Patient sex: M
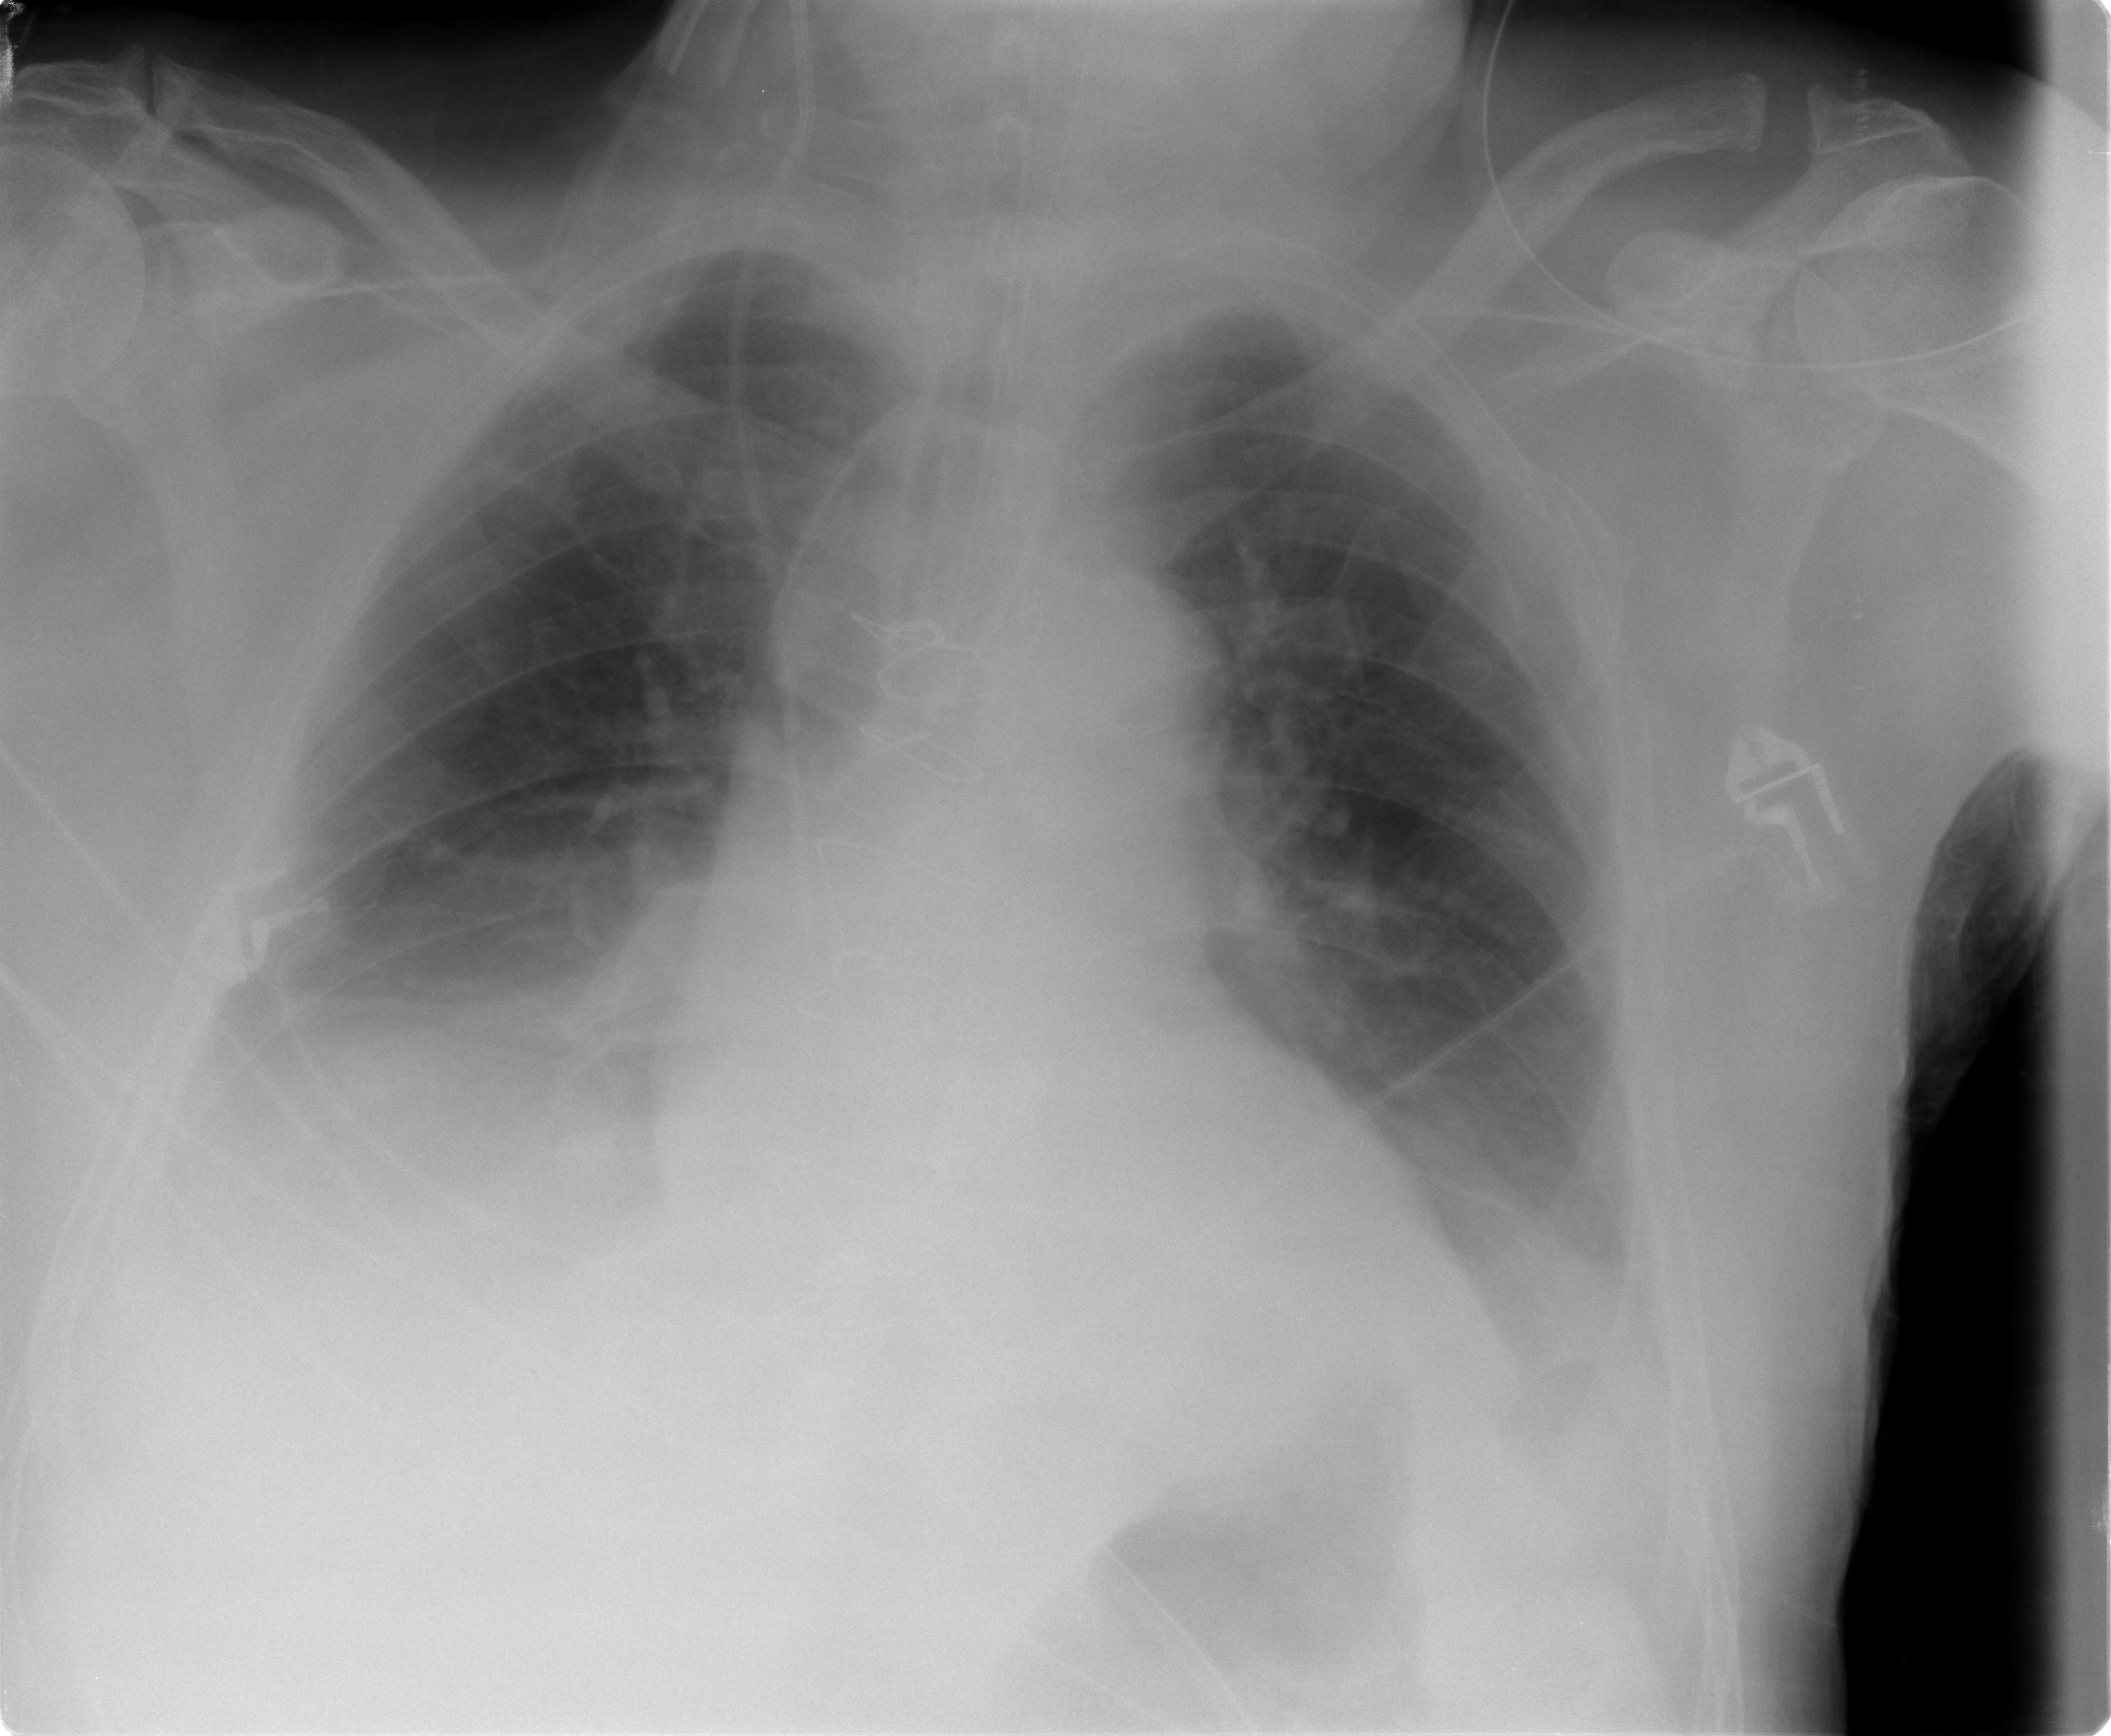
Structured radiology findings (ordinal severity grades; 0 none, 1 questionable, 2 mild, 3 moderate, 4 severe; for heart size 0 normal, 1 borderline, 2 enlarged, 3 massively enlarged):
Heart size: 1
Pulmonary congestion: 1
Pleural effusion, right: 2
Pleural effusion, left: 2
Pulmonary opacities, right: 0
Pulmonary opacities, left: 0
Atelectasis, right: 2
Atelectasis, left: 2